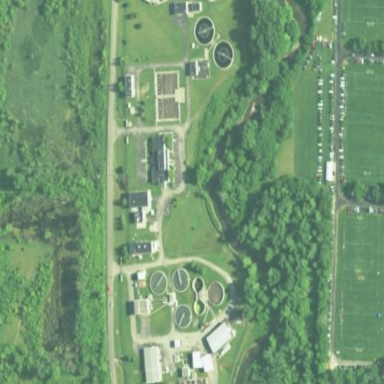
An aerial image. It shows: View of wastewater plant.